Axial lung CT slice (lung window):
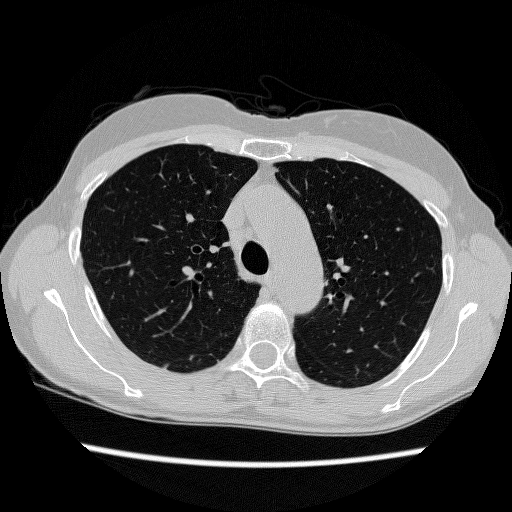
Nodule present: no